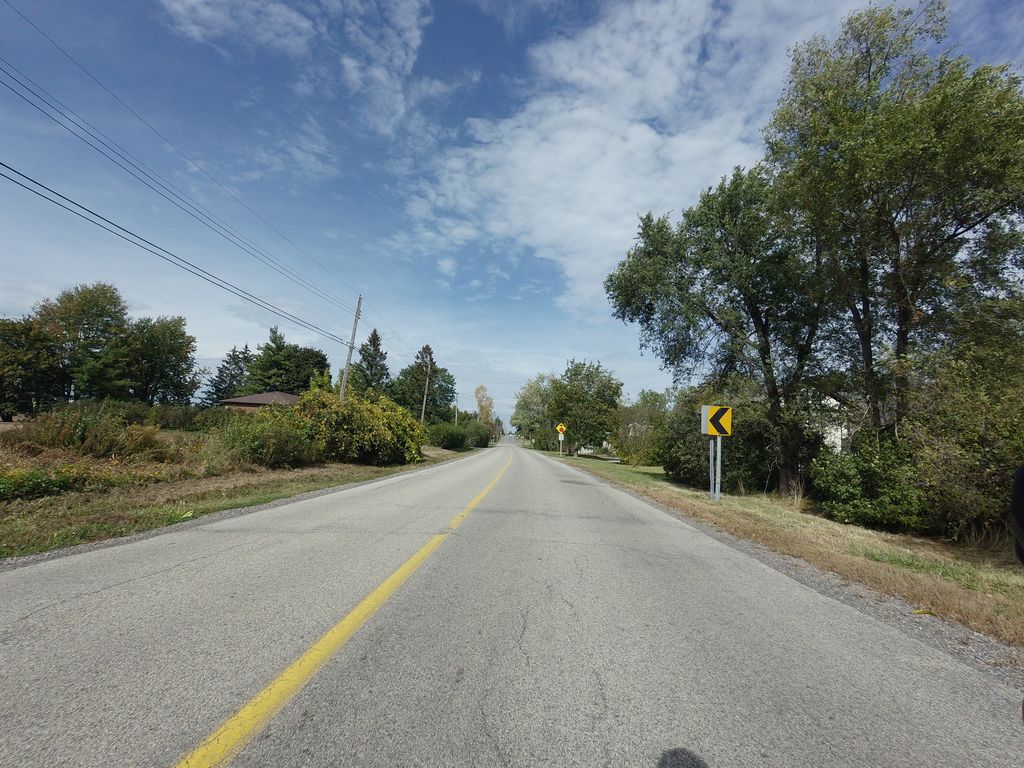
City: hamilton